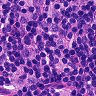
Metastatic tissue present: no